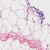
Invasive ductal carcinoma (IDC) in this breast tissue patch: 0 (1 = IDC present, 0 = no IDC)